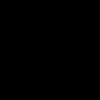
Label: dusty